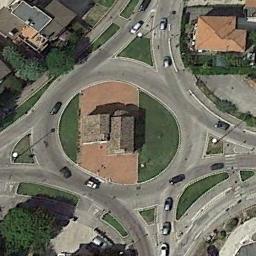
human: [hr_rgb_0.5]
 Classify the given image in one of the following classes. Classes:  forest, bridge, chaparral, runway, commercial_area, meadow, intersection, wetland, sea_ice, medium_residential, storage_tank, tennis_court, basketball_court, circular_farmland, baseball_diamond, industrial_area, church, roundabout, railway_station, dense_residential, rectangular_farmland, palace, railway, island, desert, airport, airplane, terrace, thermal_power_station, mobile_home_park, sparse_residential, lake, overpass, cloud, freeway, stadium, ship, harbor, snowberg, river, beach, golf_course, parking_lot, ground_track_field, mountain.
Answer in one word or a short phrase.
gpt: roundabout